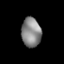
Tissue: lung
Cell type: Epithelial cells
Senescence score: 0.1996
Nuclear area (px): 563
Mean DAPI intensity: 134.657